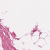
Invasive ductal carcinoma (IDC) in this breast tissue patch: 0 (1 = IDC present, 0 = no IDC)